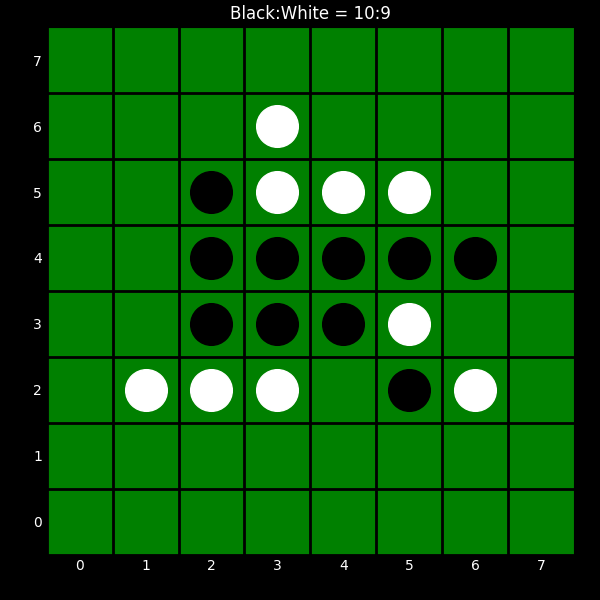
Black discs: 10
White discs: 9